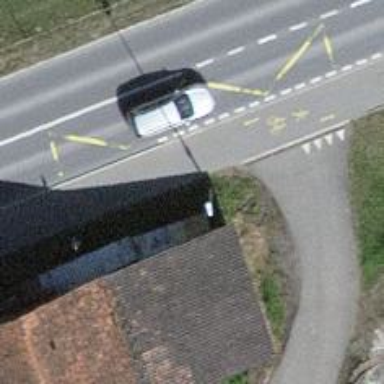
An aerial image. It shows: Bus stop with platform for public transport.